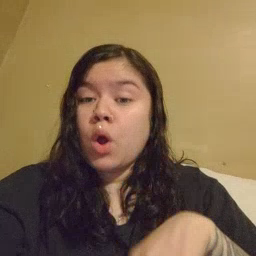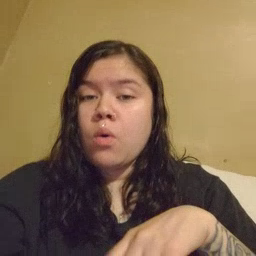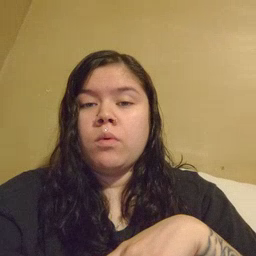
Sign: go